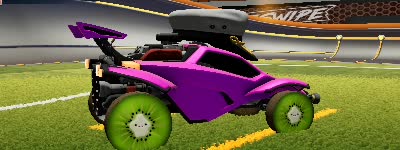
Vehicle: octane